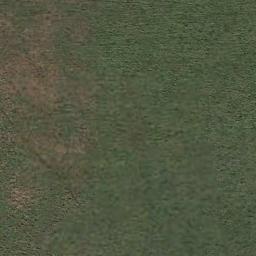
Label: meadow